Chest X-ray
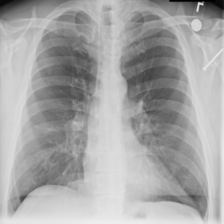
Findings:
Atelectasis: negative
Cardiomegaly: negative
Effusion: negative
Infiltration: negative
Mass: negative
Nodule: negative
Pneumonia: negative
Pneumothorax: negative
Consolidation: negative
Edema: negative
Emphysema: negative
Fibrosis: negative
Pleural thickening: negative
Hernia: negative